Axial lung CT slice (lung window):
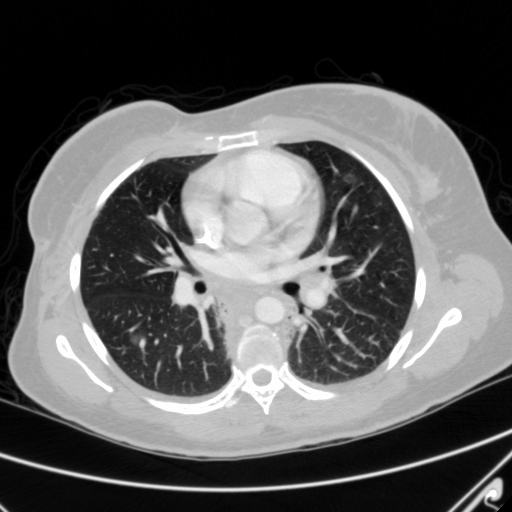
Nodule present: yes
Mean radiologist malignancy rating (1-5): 3.4